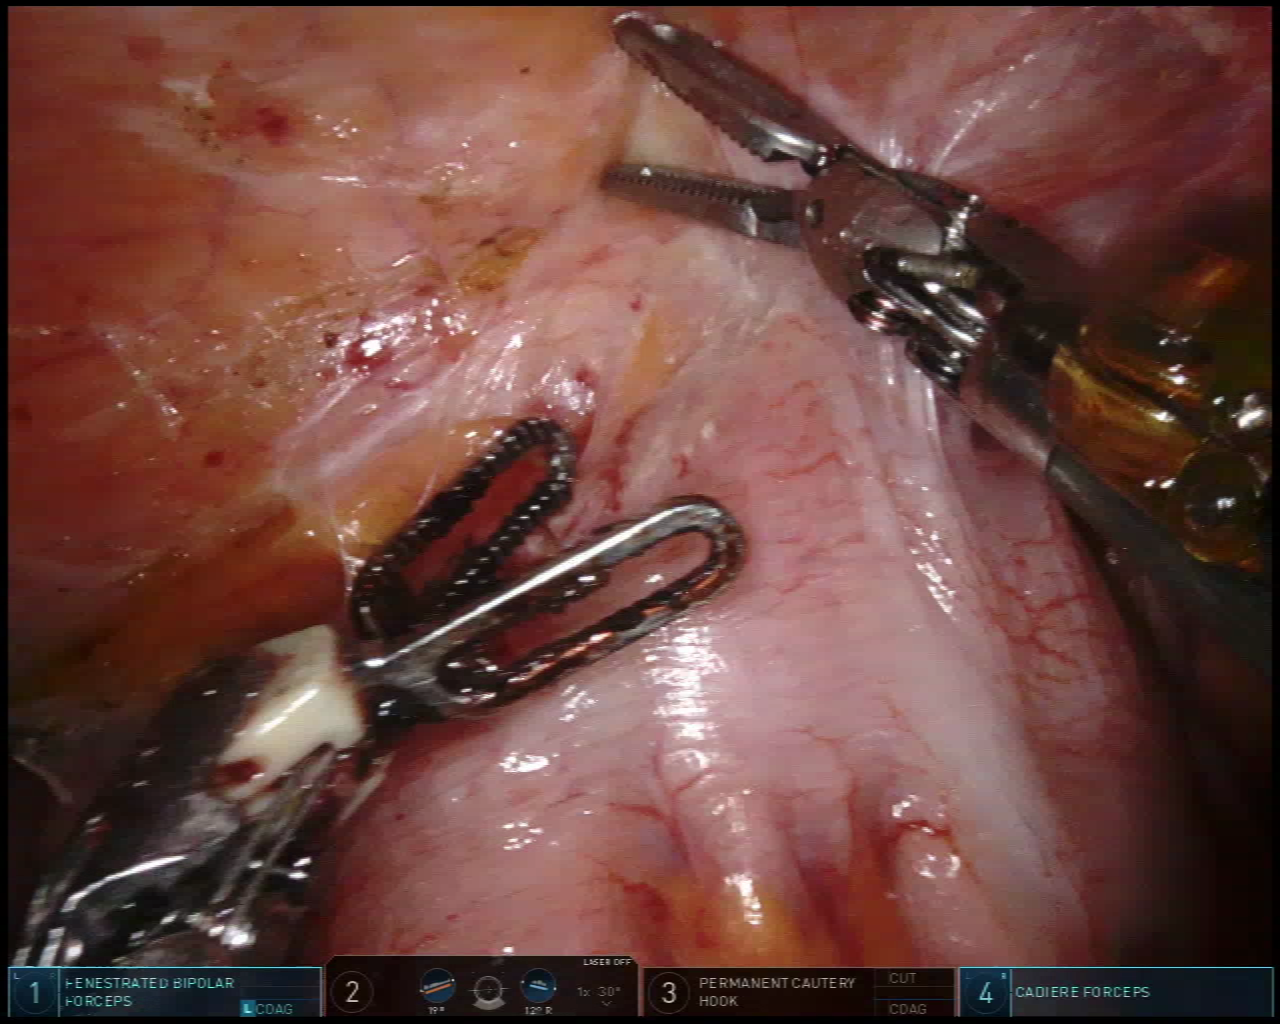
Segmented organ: colon
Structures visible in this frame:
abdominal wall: yes
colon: yes
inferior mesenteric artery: no
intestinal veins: no
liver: no
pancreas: no
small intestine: no
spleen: no
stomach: no
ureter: no
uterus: no
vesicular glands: no